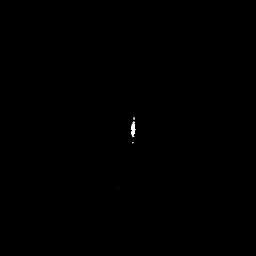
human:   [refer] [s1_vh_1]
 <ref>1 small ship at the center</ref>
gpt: <box>[[49, 45, 53, 58, 0]]</box>